Field crop: maize
Growth stage: 2
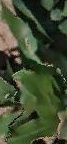
Species: maize